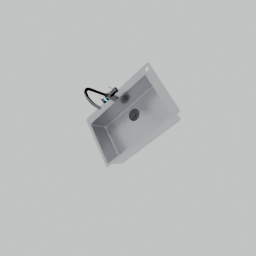
Label: appliances